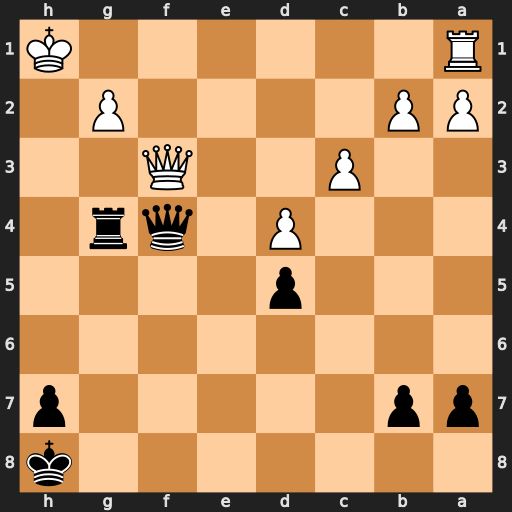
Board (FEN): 7k/pp5p/8/3p4/3P1qr1/2P2Q2/PP4P1/R6K
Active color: b
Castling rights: -
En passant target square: -
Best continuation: Rh4+ Kg1 Qh2+ Kf2 Rf4